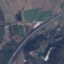
Label: Highway